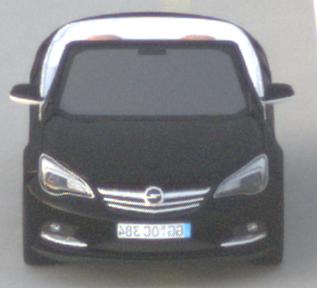
Make: Opel
Model: Cascada 1.4 Turbo
Detailed model: Cascada
Model produced from: 2013/03
Model produced until: 2015/01
Doors: 2
Color: black
Road condition: dry road
Daytime: sunrise or sunset
Contrast: low contrast